Question: could you help me with this please:
I'm working on a search page in php and try to retrieve just one specific record from a mysql table via Jquery-AJAX-JSON, the inconvenient is that I don't rceive any data from process.php(the file that query the database) to show in buscador.php instead of that I got an error in firebug like in the image

Could you please tell me what is my error, this is my form buscador.php
'''
<html lang="es-ES">
<head>
<meta name="tipo_contenido" content="text/html;" http-equiv="content-type" charset="utf-8">
<link type="text/css" rel="stylesheet" href="content/estilos.css">
<script src="http://ajax.googleapis.com/ajax/libs/jquery/1.10.2/jquery.min.js"></script>
<script src="javascript/jquery2.js" type="text/javascript"></script>
<title>BUSCADOR</title>
</head>
<form method="post" id="form_id" action="process2.php">
<fieldset>
<legend> Buscador Asincrono</legend>
<p>ID a buscar: <input type="text" name="ID_name" id="ID_id"/><div id="estado_id"></div></p>
<p><input type="submit" id="submit_id" value="Buscar"/></p>
<img src="imagenes/cargando.gif" id="LoadingImage" style="display:none" align="center"/>
<div id="ajax_id"><b>Person info will be listed here...</b></div>
<div id="msg">
<table id="infoemp" border="1" style="display:none" align="center">
<thead>
<th>ID</th>
<th>Nombre</th>
<th>Cargo</th>
</thead>
<tbody></tbody>
</table>
</div>
</fieldset>
</form>
</html>
'''
this is my jquery2.js file
'''
$(document).ready(function() {
$("#form_id").submit(function(e){
e.preventDefault();
preparar();
if(validaForm()){
requestInfo();
}
});
});
function preparar(){
$("#submit_id").hide();
$("#ajax_id").html("");
$("#LoadingImage").show();
$("#ajax_id").html("<div class='cargando'> realizando busqueda</div>");
}
function validaForm(){
var id_val = $("input#ID_id").val().trim();
if((id_val=="") || id_val.replace(/s+/,'') == ''){
alert("Favor ingrese el ID");
$("input#ID_id").addClass("posicionamiento");
$("#ajax_id").html("<div class='error'>Debe especificar el nombre</div>");
return false;
}else{
$("input#ID_id").removeClass("posicionamiento");
$("#div_id").empty();
}
return true;
}
function requestInfo(){
var url = $("#form_id").attr('action');
var data = $("#form_id").serialize();
var type = $("#form_id").attr('method');
$.ajax({
url:url,
data:data,
type:type,
cache: false,
contentType: "application/x-www-form-urlencoded",
dataType: 'json',
encode: true,
})
.done(function(data) {
if(data.success == "true"){
$("#ajax_id").html("");
//$("#ajax_id").html("<div class='cargando'>" +data.users.status+ "</div>");
$("#ajax_id").html("<div class='cargando'>" +data.info.total+ "</div>");
//$("#ajax_id").html(data.users.status).addClass("cargando");
$("#submit_id").show();
$("#LoadingImage").fadeOut();
$("#infoemp").show();
var output = "<h2>" +data.total+ " empleado encontrado</h2>";
output += '<ul>';
output += '<li>' + data.Nombre + ': ' + data.cargo + "</li>";
output += '</ul>';
$("#ajax_id").html(output);
} else { $("#ajax_id").html(data.success).addClass("cargando"); }
})
.fail(function( jqXHR, textStatus, errorThrown ) {
$("#LoadingImage").fadeOut();
$("#ajax_id").html(textStatus).addClass("cargando");
if ( console && console.log ) {
console.log( "La solicitud a fallado: " + textStatus);
}
});
}
'''
and this is my process2.php file
'''
<?php
$bd = "ejemplo";
$server ="localhost";
$user = "root";
$password = "";
$errors = array(); // array para almacenar los errores
$data = array(); // array para devolver info
if (isset($_POST['Submit']) && isset($_POST['ID_name'])) {
$valor = filter_var($_POST['ID_name'], FILTER_SANITIZE_STRING);
if ($valor == null)
$errors['ID_name'] = 'Debe especificar el ID de busqueda.';
$data['success'] = false;
$data['errors'] = $errors;
} else {
obtenerEmpleados($valor);
}
function obtenerEmpleados( $valor ) {
$mysqli = @mysqli_connect($server, $user, $password, $bd);
if( ! $mysqli ) die( "Error de conexion ".mysqli_connect_error() );
if(!$prepared_st = $mysqli->prepare("SELECT * FROM empleado_php WHERE ID = ?")){
die("Error creando la consulta");
}
if(!$prepared_st->bind_param("s",$valor)){
die("Error vinculando parametro");
}
if(!$prepared_st->execute()){
die("Fallo en la ejecucion");
}
$result = $prepared_st->get_result();
if($result->num_rows>0){
$data['success'] = true;
$data['total'] = sprintf("Se han encontrado %d usuarios", $result->num_rows);
$fila = $result->fetch_assoc();
$data['Nombre'] = $fila['Nombre'];
$data['cargo'] = $fila['cargo']
}
$prepared_st->close();
$mysqli->close();
header('Content-type: application/json; charset=utf-8');
echo json_encode($data);
}
?>
'''
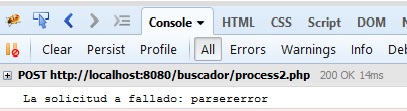
Answer: The 'parsererror' message comes from the JSON parser, which has found an error in the string it is trying to parse. Probably, the string is not JSON at all.
You haven't posted the string that is actually being received by the browser, but this is what I suspect is happening:
You have defined your database connection variables in the main body of your PHP code, but attempt use them in a function here:
'''
function obtenerEmpleados( $valor ) {
$mysqli = @mysqli_connect($server, $user, $password, $bd);
if( ! $mysqli ) die( "Error de conexion ".mysqli_connect_error() );
'''
The variables are out of scope, so your connection fails and your script returns the string 'Error de conexion...'. This is not JSON, but your Javascript code has been told to expect it as JSON, so you see a parse error in your browser.
You need either to pass your connection variables into your function as arguments, or declare them as global.